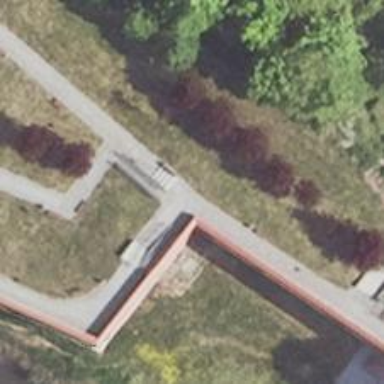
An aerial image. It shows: There is ramp in the picture.